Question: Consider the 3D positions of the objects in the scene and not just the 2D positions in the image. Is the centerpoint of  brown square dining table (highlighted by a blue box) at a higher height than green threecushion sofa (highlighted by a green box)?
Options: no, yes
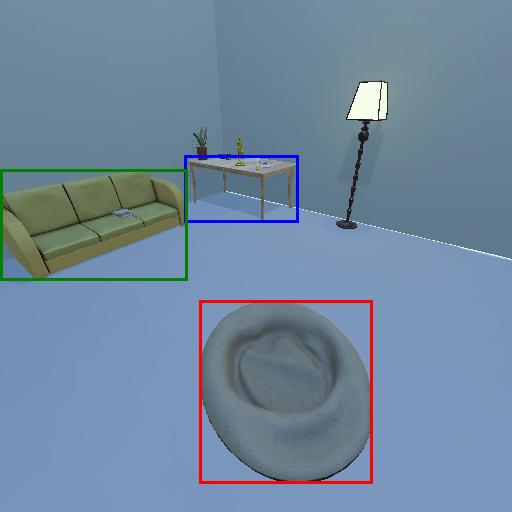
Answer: no